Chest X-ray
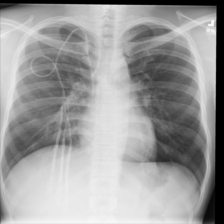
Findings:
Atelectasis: negative
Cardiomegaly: negative
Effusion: negative
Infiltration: negative
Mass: negative
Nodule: negative
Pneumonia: negative
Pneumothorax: negative
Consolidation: negative
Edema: negative
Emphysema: negative
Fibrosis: negative
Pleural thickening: negative
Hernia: negative